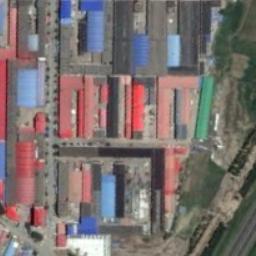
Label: industrial_area